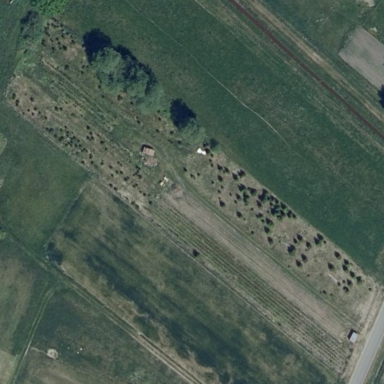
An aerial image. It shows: Plant nursery.